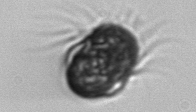
Label: Mesodinium